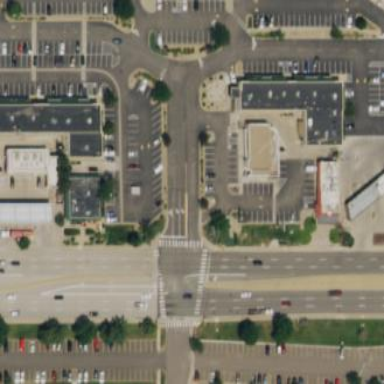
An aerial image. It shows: Parking area.